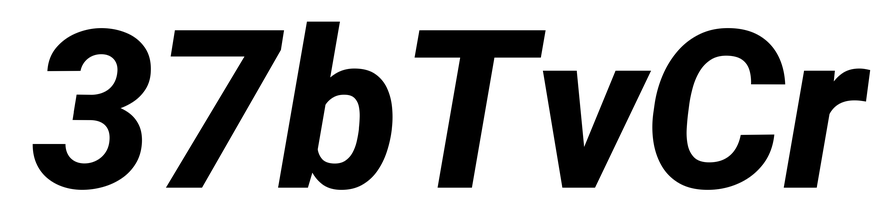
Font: Roboto-Italic_ExtraBold_Italic